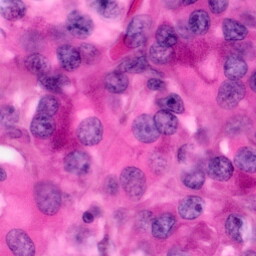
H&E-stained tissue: Pancreatic